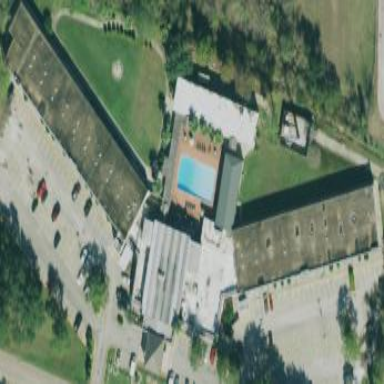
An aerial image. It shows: Hotel building.